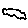
Label: cloud